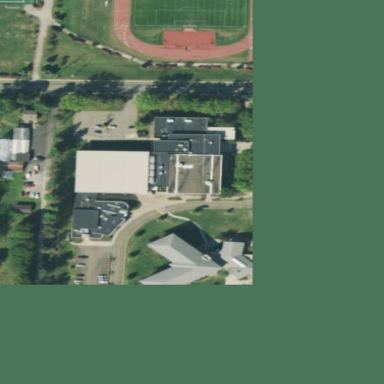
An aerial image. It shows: Building that houses fitness center.